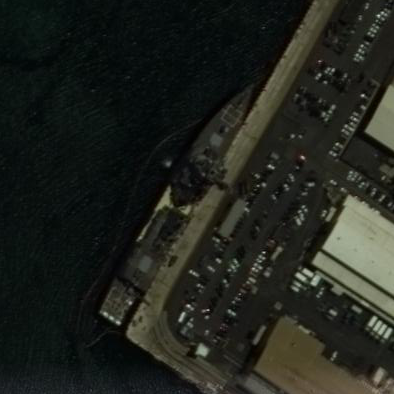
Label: destroyer